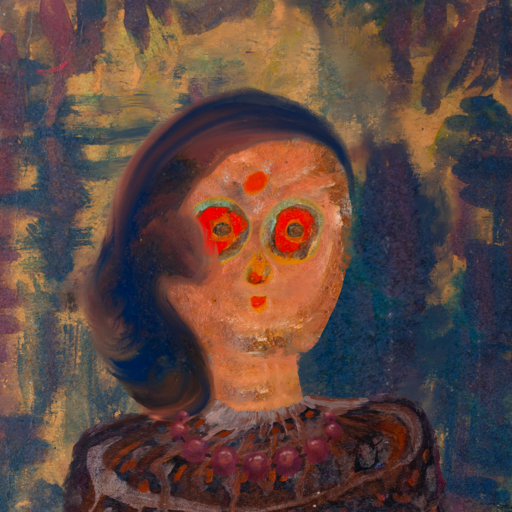
Background: InTheSun, Head And Neck Front: Boggyland, Face Front: Sisters, Bust: Hypocrite, Hair Front: Mother_And_Son_Son, Head Accessory: Blank, Second Necklace: Blank, Necklace: Irani_2, Baby: Blank